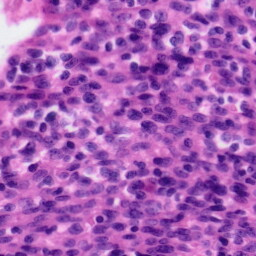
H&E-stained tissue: Tonsil